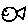
Label: fish